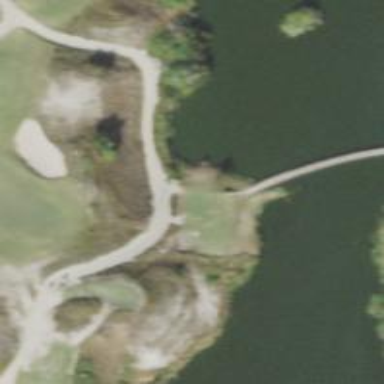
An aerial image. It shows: Path for both road and golf.